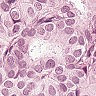
Metastatic tissue present: yes